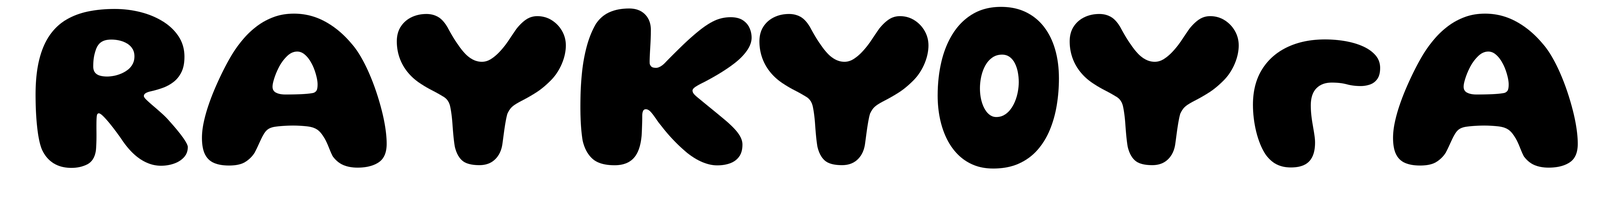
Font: Gluten_Bold